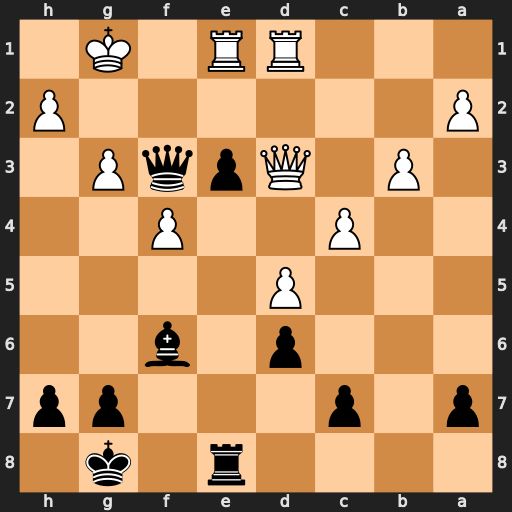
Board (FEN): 4r1k1/p1p3pp/3p1b2/3P4/2P2P2/1P1QpqP1/P6P/3RR1K1
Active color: b
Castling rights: -
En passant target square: -
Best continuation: Qf2+